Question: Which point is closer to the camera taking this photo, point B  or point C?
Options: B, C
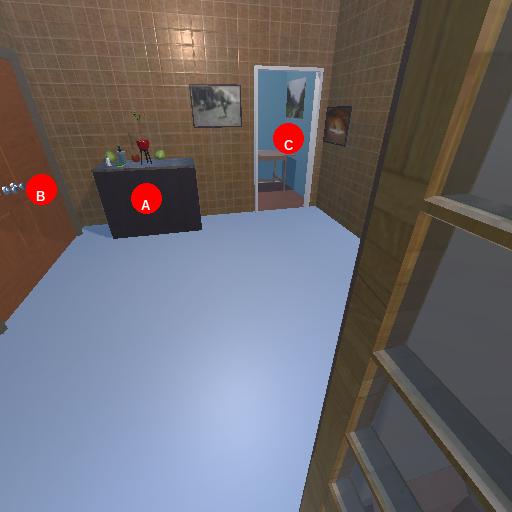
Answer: B